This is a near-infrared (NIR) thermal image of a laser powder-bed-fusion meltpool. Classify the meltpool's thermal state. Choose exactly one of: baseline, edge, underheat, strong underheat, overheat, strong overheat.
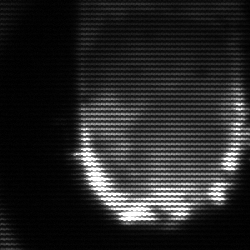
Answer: baseline